Question: Found this simple contact form on the internet. Everything is ok, but the alert can't seem to display some characters that are specific for my language like a e s z i l.
Here is the code of the contact form:
'''
if ($mail_status) { ?>
<script language="javascript" type="text/javascript">
alert('Jusu zina ir sanemta!');
window.location = '/';
</script>
<?php
}
'''
Here is how the alert gets displayed.

I'll appreciate any help. Thanks.
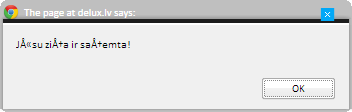
Answer: Use Unicode escapes where ASCII won't do:
'''
alert("Jusu zina ir sanemta!");
'''
It's fairly simple to encode more strings yourself, too, assuming you've got Python 3:
'''
$ python3
>>> x = "Jusu zina ir sanemta!"
>>> print(x.encode('ascii', error='backslashreplace').decode('ascii'))
Jusu zina ir sanemta!
'''